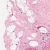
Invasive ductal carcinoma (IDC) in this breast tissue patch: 0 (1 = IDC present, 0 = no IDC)